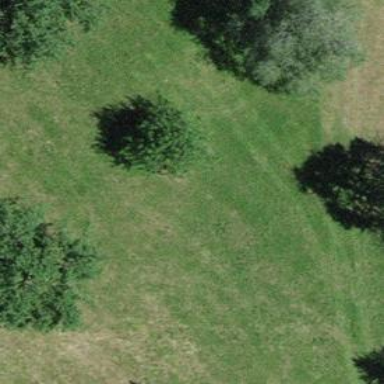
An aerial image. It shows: Beautiful tree in nature.